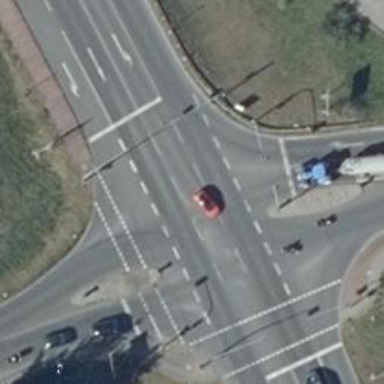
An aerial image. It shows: Road with traffic signals.